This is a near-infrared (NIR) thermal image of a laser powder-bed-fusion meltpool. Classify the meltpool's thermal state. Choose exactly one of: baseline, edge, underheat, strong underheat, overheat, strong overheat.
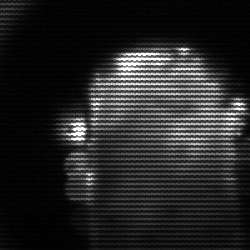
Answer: baseline